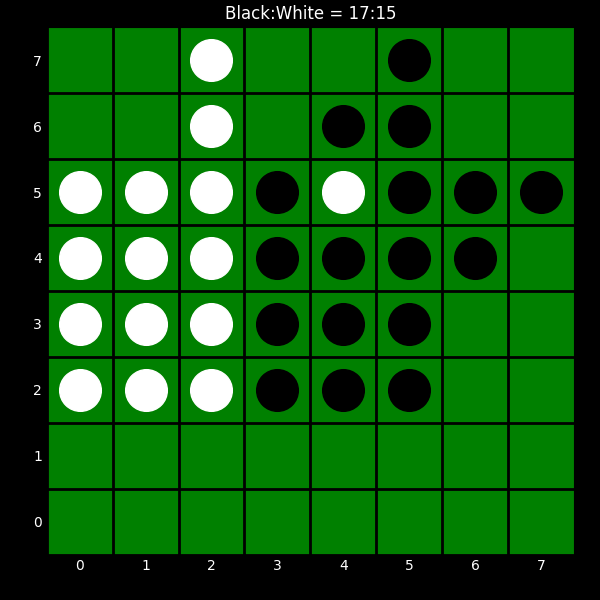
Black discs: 17
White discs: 15